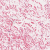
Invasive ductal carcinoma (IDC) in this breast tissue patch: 0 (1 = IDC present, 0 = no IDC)